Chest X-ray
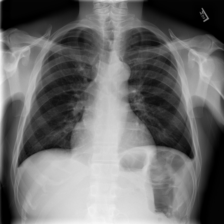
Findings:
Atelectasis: negative
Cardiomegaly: negative
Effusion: positive
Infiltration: negative
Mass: negative
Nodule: negative
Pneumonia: negative
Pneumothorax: negative
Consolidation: negative
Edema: negative
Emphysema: negative
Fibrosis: negative
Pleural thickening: positive
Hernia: negative